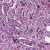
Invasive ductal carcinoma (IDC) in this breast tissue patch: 1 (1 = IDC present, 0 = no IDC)